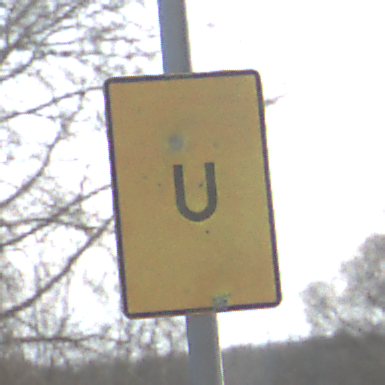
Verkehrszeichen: AnkuendigungOderFortsetzungUmleitungOhnePfeilsymbol
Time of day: MorningAfternoon
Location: Outdoor (Nature)
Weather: PartlyCloudy
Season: NotSpecified
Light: Natural